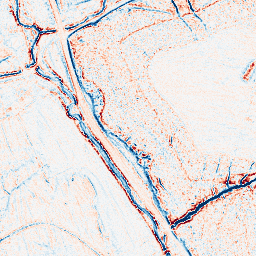
Category: edge_preserving
Decomposition family: anisotropic_diffusion
Decomposition parameters: iterations: 5
kappa: 100
gamma: 0.2
Upsampling method: edge_directed
Upsampling parameters: scale: 4
Upsampling scale: 4